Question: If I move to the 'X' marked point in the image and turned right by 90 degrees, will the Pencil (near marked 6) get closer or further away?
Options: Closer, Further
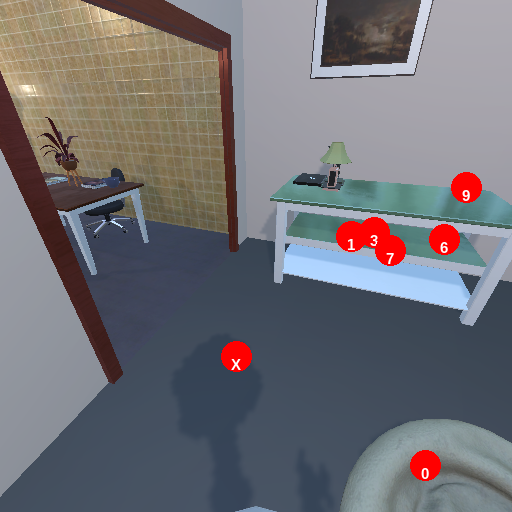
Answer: Closer